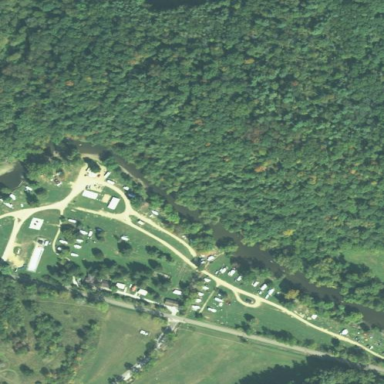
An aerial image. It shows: Caravan site for tourism.